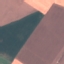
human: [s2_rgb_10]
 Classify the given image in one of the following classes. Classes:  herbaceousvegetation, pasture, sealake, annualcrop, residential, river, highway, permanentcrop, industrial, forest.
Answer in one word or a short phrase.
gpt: AnnualCrop